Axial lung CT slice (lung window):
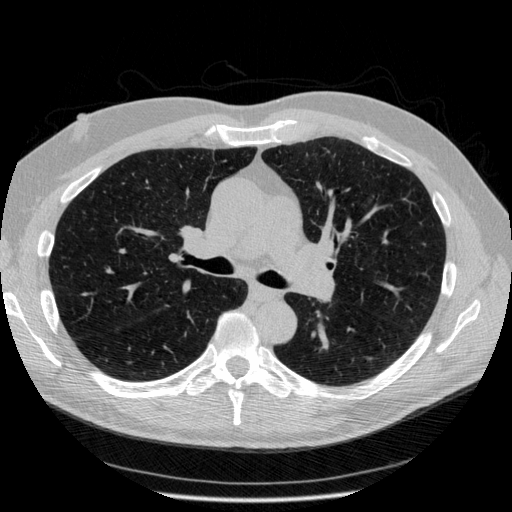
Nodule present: no